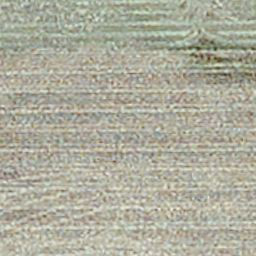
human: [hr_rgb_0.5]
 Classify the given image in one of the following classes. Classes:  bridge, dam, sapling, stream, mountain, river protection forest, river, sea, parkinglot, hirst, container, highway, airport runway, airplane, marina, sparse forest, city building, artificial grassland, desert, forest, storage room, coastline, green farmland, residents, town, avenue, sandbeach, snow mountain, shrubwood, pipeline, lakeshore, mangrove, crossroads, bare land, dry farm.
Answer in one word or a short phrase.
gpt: dry farm